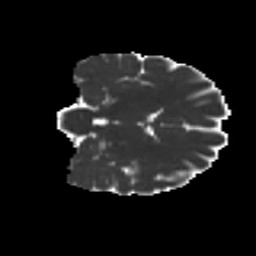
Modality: MD
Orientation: coronal
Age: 24
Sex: female
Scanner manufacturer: ge
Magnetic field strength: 3 T
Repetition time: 7.8 s
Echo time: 0.0606 s